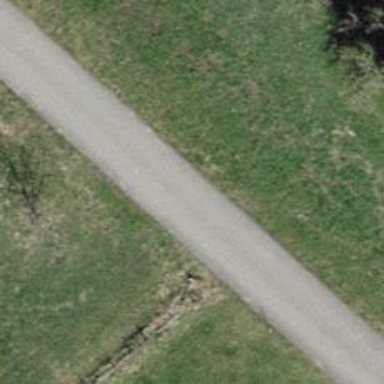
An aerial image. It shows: Unclassified asphalt road with grade1 track type. There are no sidewalks alongside the road.